Question: I'm working on a multi-language website. I have a problem with the color of the Chinese characters. My text color is #333333 but the Chinese characters appear darker than the occidental chars. My content comes from a database.
I thought to do it with Javascript / jQuery. The script detects the Unicode from the paragraph with the '.fromCharCode()' function. But <URL> was that function expects an integer and the Unicode for Chinese chars are not integers. And that should be the reason my function is not working.
Here's an image from what I got:

My function to check for the Unicode:
'''
if($('#container p').fromCharCode(4E00)){
alert('Chinese');
}
'''
Any help?
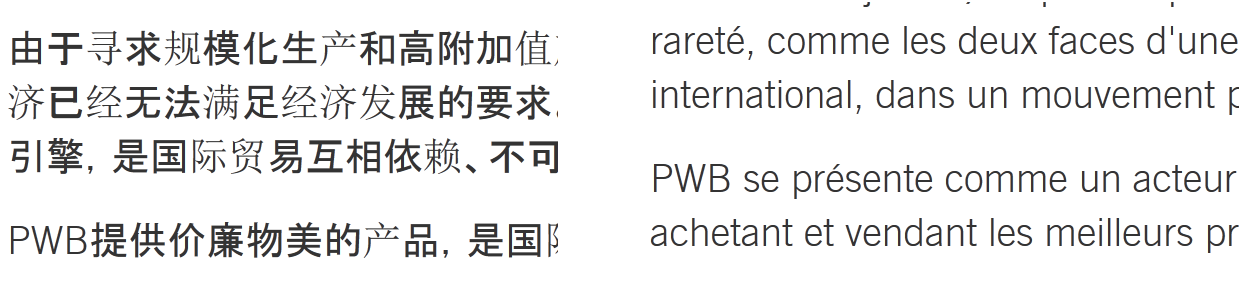
Answer: The screenshot suggests that different characters have been taken from different fonts. This often happens when the primary font does not contain all the relevant characters. So the odds are that you are trying to solve the wrong problem. Perhaps you should just consider making a font suggestion that is suitable for all the characters that will appear in the content.
The code snippet is in error in several ways. For example, 4E00 should be 0x4E00. And even that way, you would check for a single character only.
You need to post the full code, or a URL, or both, to get more constructive help.